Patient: sex M, age 57
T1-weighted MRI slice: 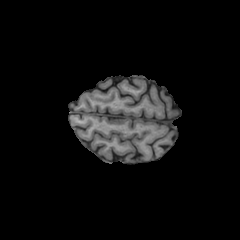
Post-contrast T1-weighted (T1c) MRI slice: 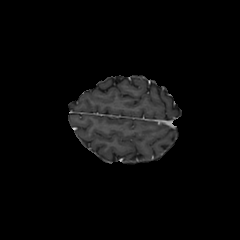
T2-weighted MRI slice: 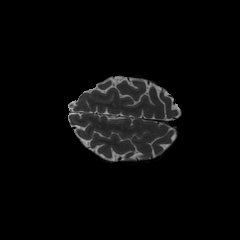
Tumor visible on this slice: no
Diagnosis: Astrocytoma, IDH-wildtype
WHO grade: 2